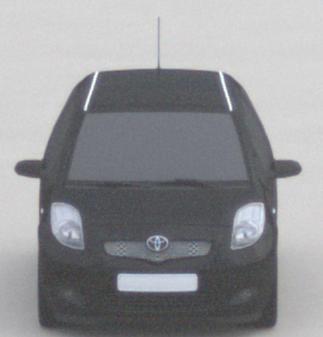
Make: Toyota
Model: Yaris 1.0
Detailed model: Yaris (XP13)
Model produced from: 2011/10
Model produced until: 2014/08
Doors: 3
Color: black
Road condition: dry road
Daytime: midday
Contrast: low contrast